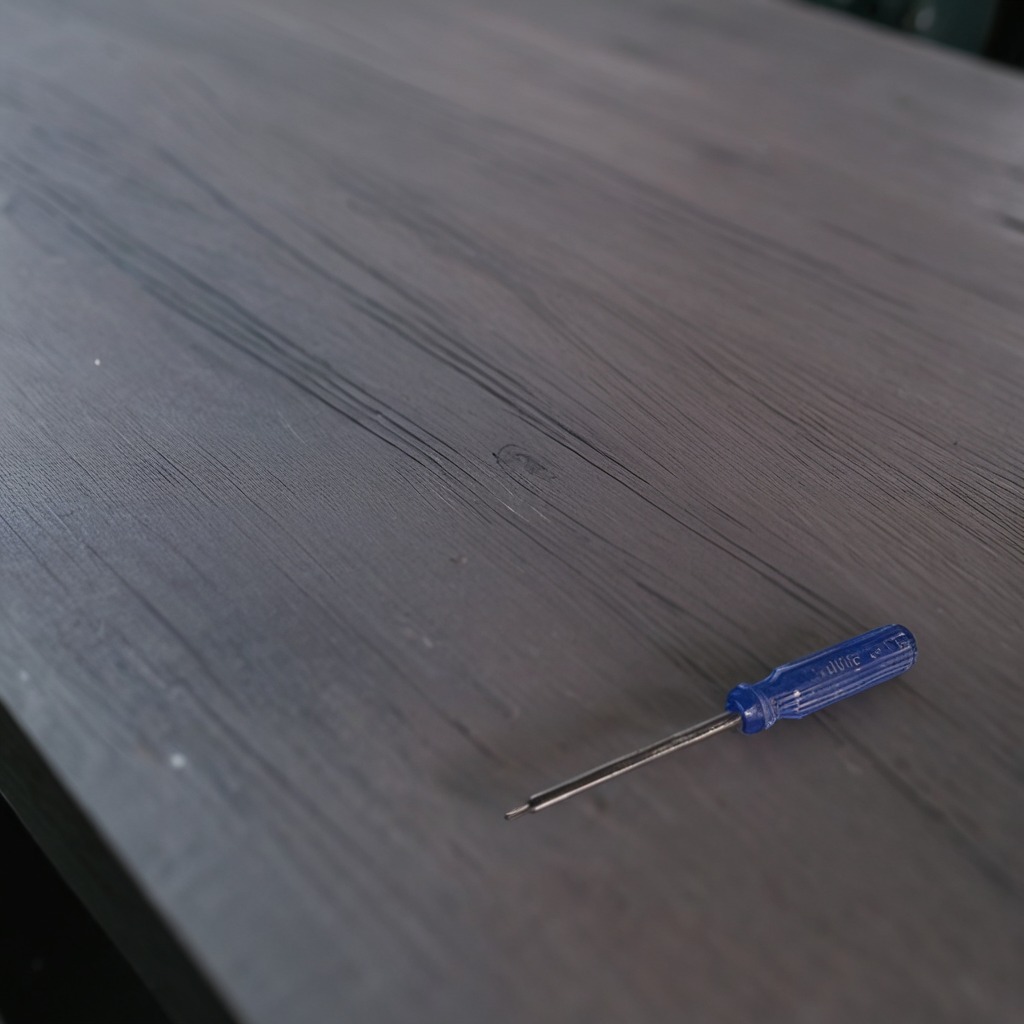
A screwdriver is lying on the old table with faint burn marks in a small garage at twilight.